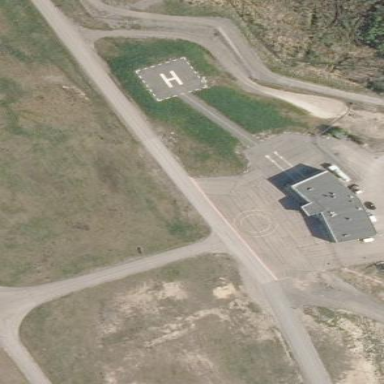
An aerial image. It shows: Apron at the airport.